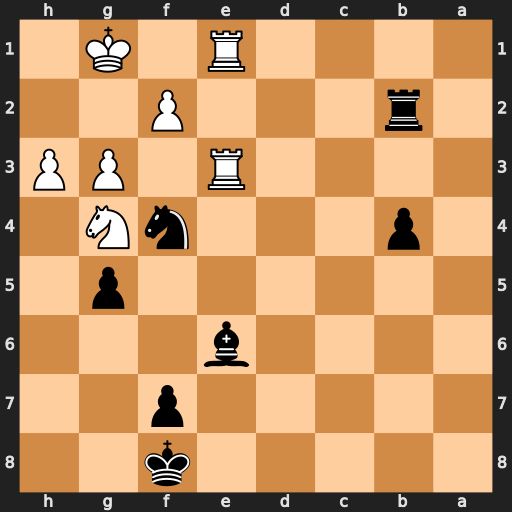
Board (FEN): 5k2/5p2/4b3/6p1/1p3nN1/4R1PP/1r3P2/4R1K1
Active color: b
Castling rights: -
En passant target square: -
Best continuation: Nxh3+ Kh1 Bxg4